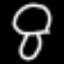
Label: mushroom